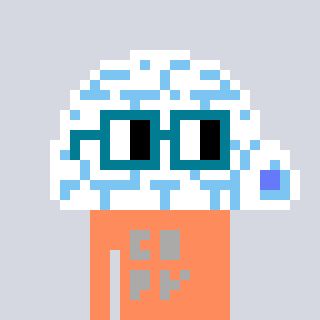
a pixel art character with square dark green glasses, a igloo-shaped head and a peachy-colored body on a cool background